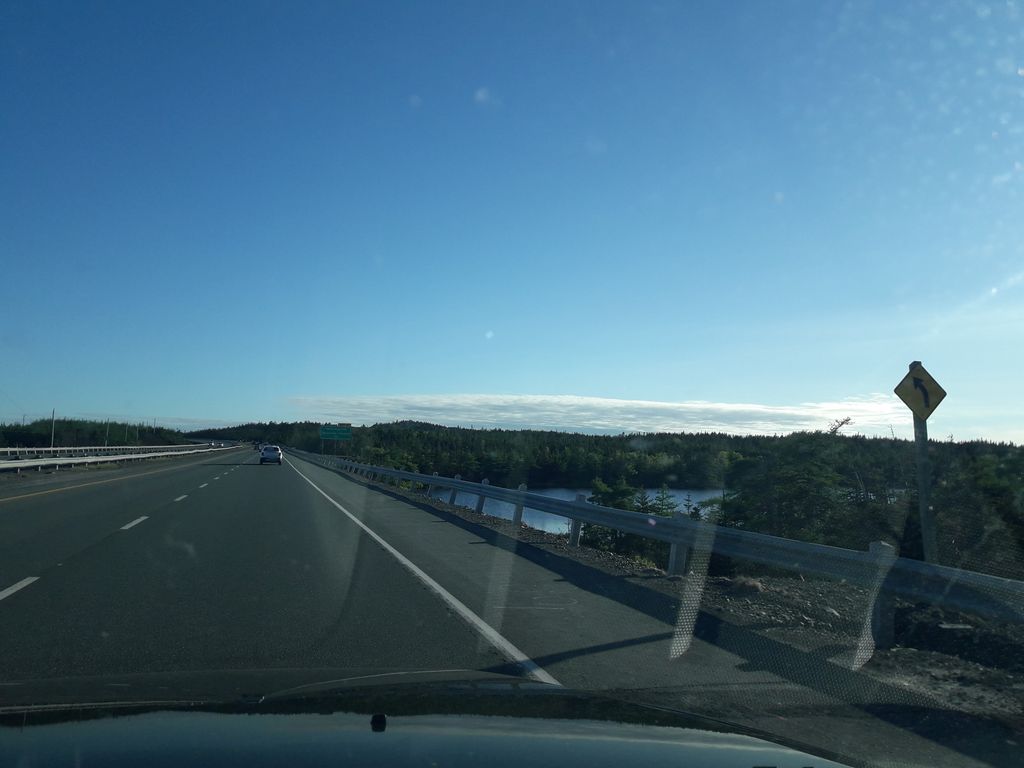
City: st_johns